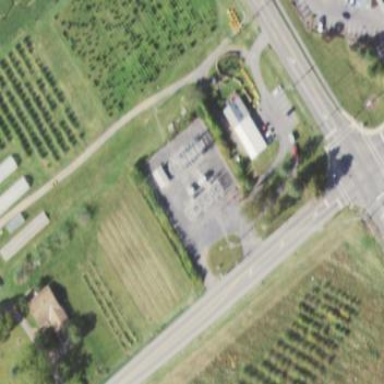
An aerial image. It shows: Substation surrounded by fence.